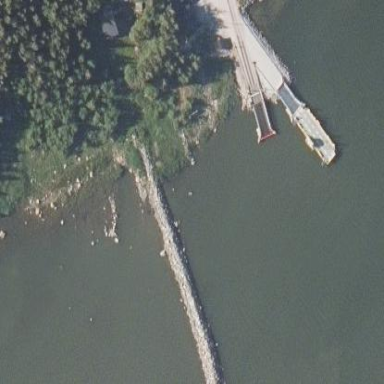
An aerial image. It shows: Seawall barrier.